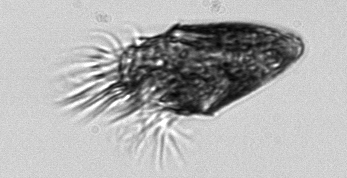
Label: Tontonia_appendiculariformis